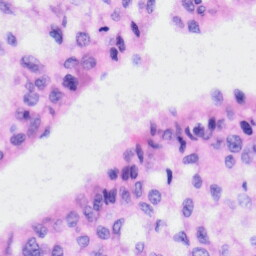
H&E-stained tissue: Liver